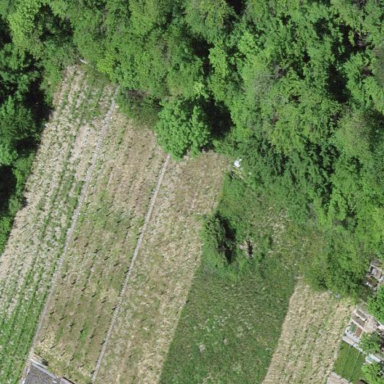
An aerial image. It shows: Vineyard growing grapes.